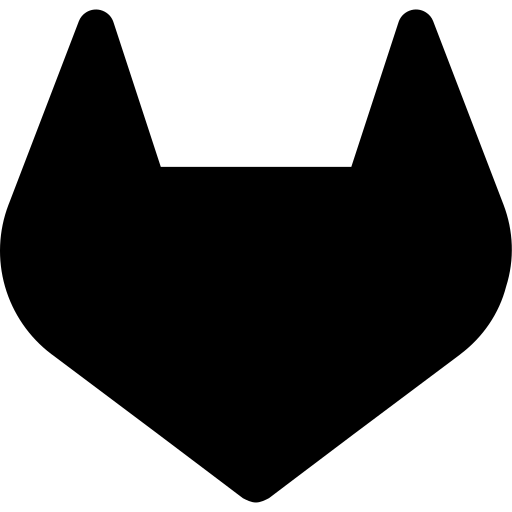
Tags: icon, FontAwesome, fa-icon, brand, gitlab